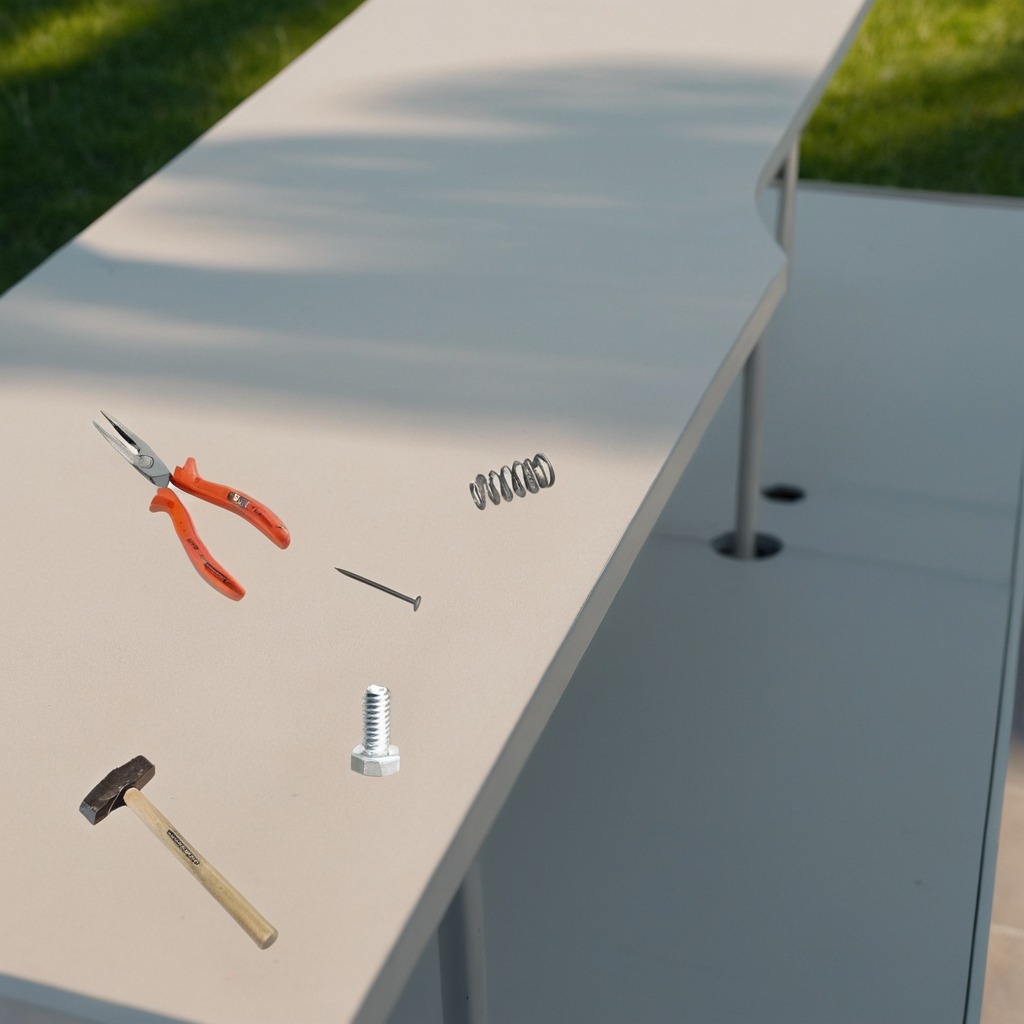
A hammer, a coiled metal spring, a metal machine screw, and pliers are lying on the textured surface.